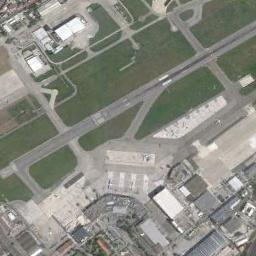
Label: airport